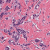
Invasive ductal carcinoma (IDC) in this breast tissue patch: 0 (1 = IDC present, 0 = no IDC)